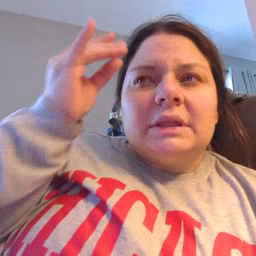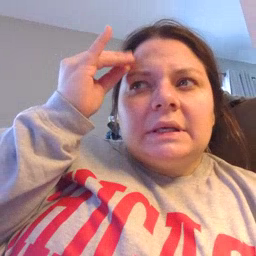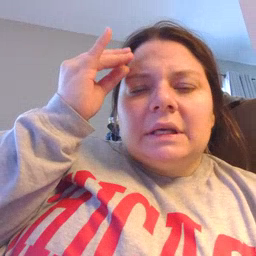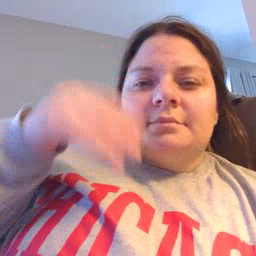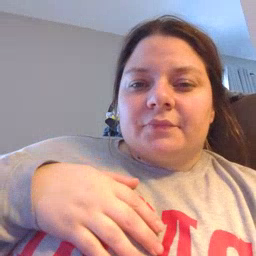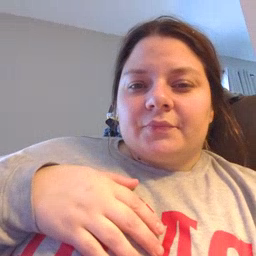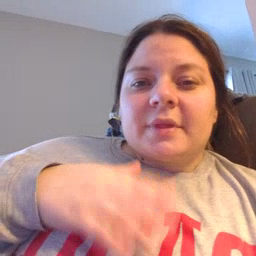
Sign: think